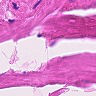
Metastatic tissue present: no